Current action and preconditions to check: trajectory_clear

Your task: For each precondition in the list above, predict whether it will hold at this action.

Consider the current scene as observed from the mobile robot's camera, and analyze the predicted future states of all dynamic agents (e.g., people, animals, vehicles, or any moving entities) within the NEXT SECOND.

IMPORTANT: Only answer "very likely" if you are absolutely certain—based on strong, clear evidence—that a dynamic agent will violate the precondition in the predicted future state. Do NOT answer "very likely" for unlikely, ambiguous, or low-probability risks.

Ask yourself for each precondition: Is there a high probability, with clear and convincing evidence, that the predicted future states of any dynamic agent will interfere with the predicted future state of the currently executing action within the NEXT SECOND, causing that precondition to fail?

Assess the risk level based on these predictions. Use "likely" or "very likely" if motions create a clear risk of interference.

Use "neutral" or "improbable" if agents are nearby but their predicted paths are clearly diverging or non-conflicting.

Failure Risk Categories: "very improbable", "improbable", "neutral", "likely", "very likely"

Answer Format: Output ONLY the probability_of_failure value from these categories: "very improbable", "improbable", "neutral", "likely", "very likely"

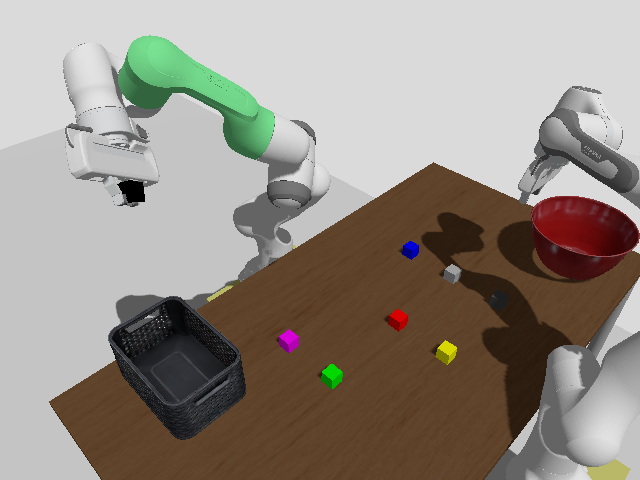

Answer: very improbable